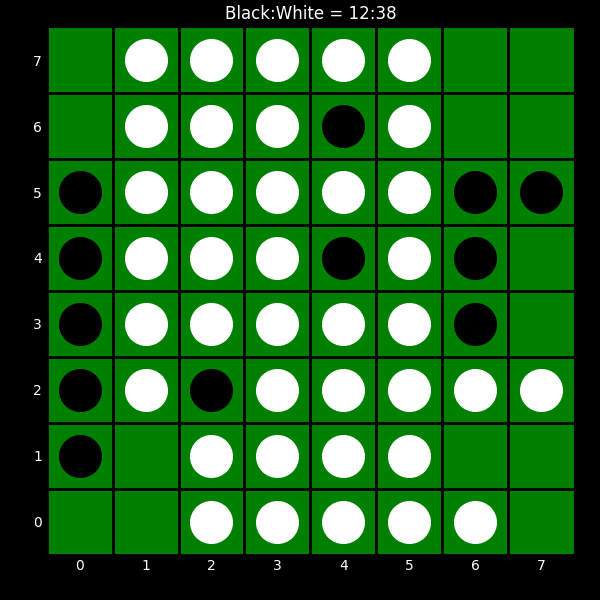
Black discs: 12
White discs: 38